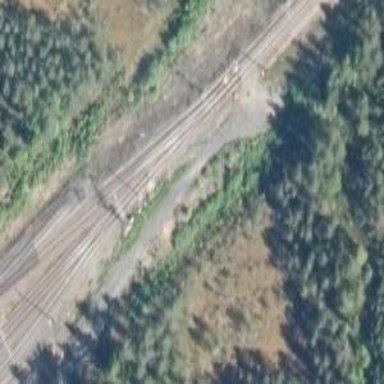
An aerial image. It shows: Railway track with continuous electrified contact line.